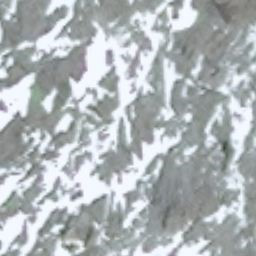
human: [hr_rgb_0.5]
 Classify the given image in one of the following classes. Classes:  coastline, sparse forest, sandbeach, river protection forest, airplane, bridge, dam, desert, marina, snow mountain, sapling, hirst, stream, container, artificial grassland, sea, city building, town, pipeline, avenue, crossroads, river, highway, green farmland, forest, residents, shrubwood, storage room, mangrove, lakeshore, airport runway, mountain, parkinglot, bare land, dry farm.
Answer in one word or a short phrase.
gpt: snow mountain